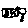
Label: tree